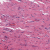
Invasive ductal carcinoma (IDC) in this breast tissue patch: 1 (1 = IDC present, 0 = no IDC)